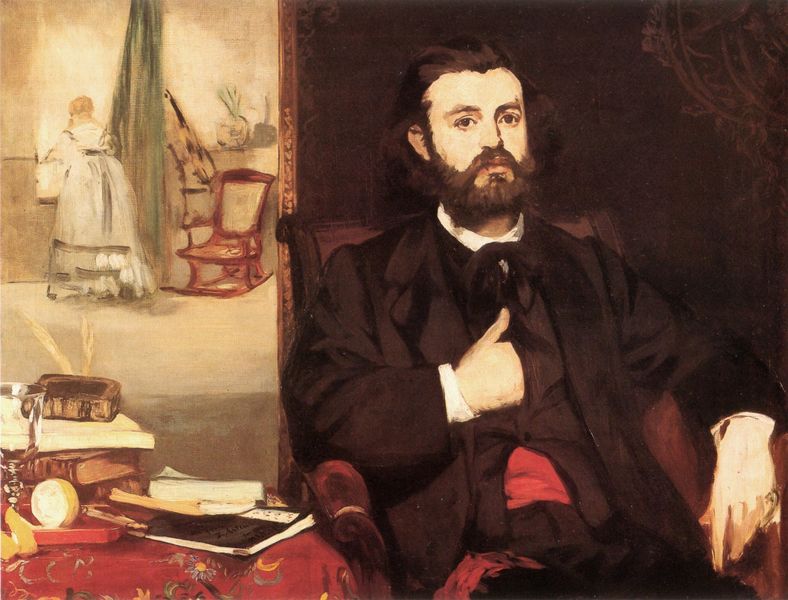
Titel: Portrait de Zacharie Astruc
Künstler: Édouard Manet
Standort: Bremen
Institution: Kunsthalle Bremen
Schlagwörter: feder, gemälde, hand, mann, schatten, weiß, gelb, grün, impressionismus, sitzen, blumen, braun, bunt, daumen, degas, fenster, finger, frau, frisur, glas, grau, holz, kleid, licht, mund, nase, orange, raum, rücken, schwarz, stuhl, tisch, tür, zimmer, blick, blüten, gürtel, haus, rot, tuch, beige, muster, ornament, schleife, anzug, bart, blond, hemd, hose, jacke, wand, augen, gesicht, kragen, mensch, schale, teller, vollbart, bildnis, hände, möbel, portrait, porträt, spiegel, tischdecke, tischtuch, vorhang, öl, boden, gold, haare, mantel, pose, sessel, sitzend, decke, gitarre, pflanze, pflanzen, borte, knopf, genre, stilleben, stillleben, vase, hintern, bücher, lehne, ausdruck, polster, monet, floral, sitzt, stuhllehne, manet, durchgang, nachdenklich, rüschen, knöpfe, jackett, revers, sakko, selbstporträt, jacket, weste, vanitas, penis, buch, lehnstuhl, weinglas, komponist, künstler, napoleon, koteletten, hausfrau, kotletten, heft, geige, selbstportrait, buchrücken, seiten, stapel, schaukelstuhl, zitrone, room, volants, matisse, hefte, impressionist, wnd, kufen, schälen, inneneinrichtung, boheme, telelr, floor, chicken, chair, portrain